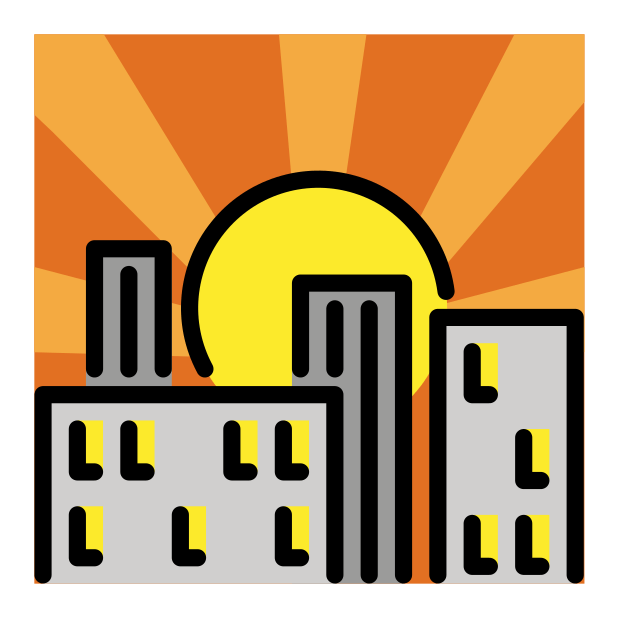
Emoji: 🌇
Name: sunset over buildings
Unicode: 0x1f307